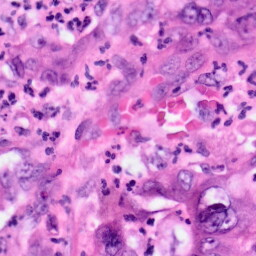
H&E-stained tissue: Pancreatic